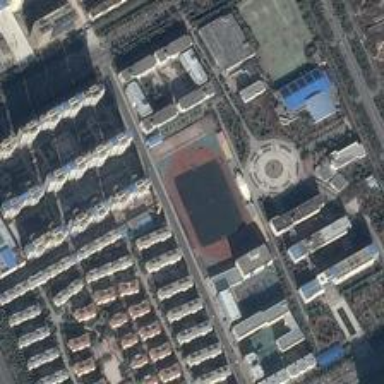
A rectangular playground and a round field stand closely to tall buildings and are integrated by lush trees .